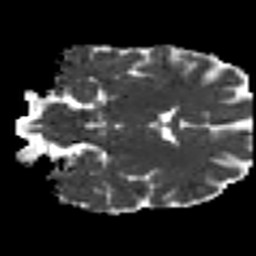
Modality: MD
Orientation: coronal
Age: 31
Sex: female
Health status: ill
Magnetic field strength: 3 T
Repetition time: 9 s
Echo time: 0.093 s